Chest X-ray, AP view. Patient: 29 years old, sex M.
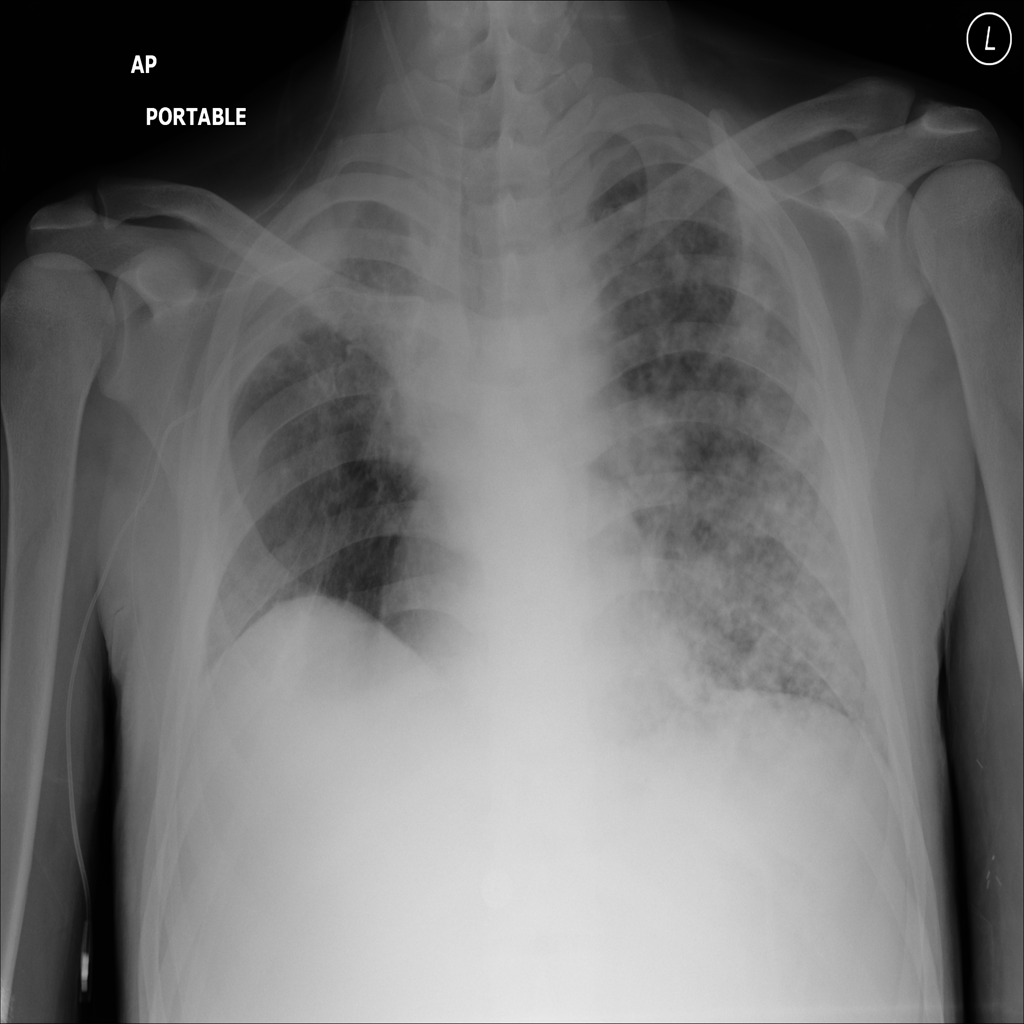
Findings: Infiltration, Nodule